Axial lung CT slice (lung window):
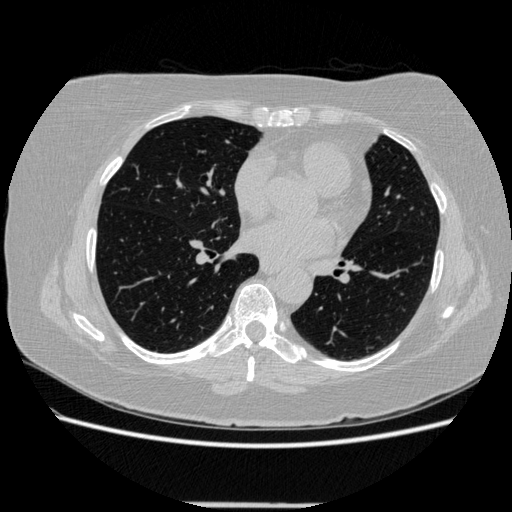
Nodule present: no